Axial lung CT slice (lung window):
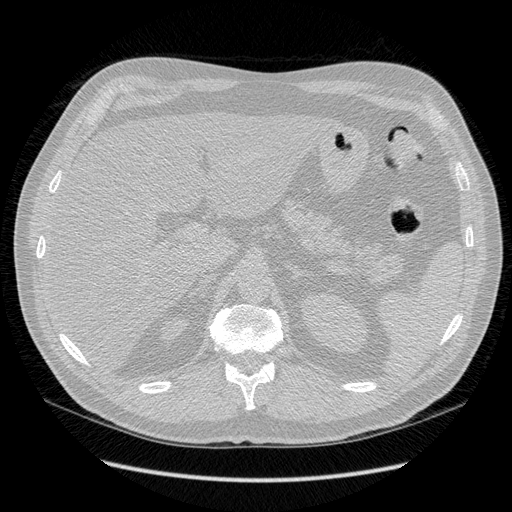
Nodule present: no